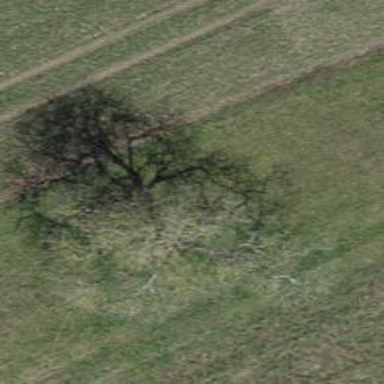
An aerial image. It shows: Agricultural area with broadleaved deciduous trees.